Field crop: tomato
Growth stage: 1
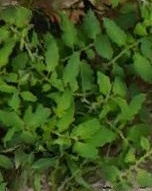
Species: tomato